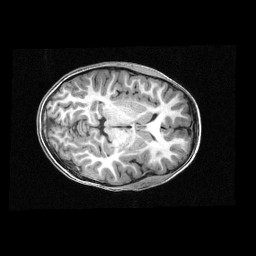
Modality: T1w
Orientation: axial
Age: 8
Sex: female
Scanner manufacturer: siemens
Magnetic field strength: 3 T
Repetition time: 2.3 s
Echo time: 0.00336 s